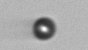
Label: bead